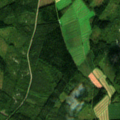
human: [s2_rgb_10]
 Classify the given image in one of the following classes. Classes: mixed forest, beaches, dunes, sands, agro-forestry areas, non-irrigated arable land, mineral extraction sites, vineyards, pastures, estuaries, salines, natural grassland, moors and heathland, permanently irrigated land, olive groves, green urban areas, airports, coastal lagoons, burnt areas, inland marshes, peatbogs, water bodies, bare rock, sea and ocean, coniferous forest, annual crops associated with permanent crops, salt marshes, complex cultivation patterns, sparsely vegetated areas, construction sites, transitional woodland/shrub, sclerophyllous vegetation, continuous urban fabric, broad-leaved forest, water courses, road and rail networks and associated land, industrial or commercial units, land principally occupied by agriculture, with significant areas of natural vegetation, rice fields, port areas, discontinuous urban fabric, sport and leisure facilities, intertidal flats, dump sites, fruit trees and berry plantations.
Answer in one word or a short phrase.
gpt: land principally occupied by agriculture, with significant areas of natural vegetation, coniferous forest, mixed forest, transitional woodland/shrub